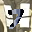
Label: 7